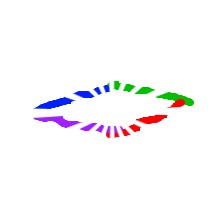
Shape: rhombus